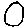
Label: circle